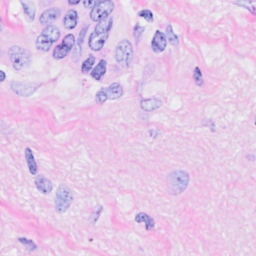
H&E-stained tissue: Breast